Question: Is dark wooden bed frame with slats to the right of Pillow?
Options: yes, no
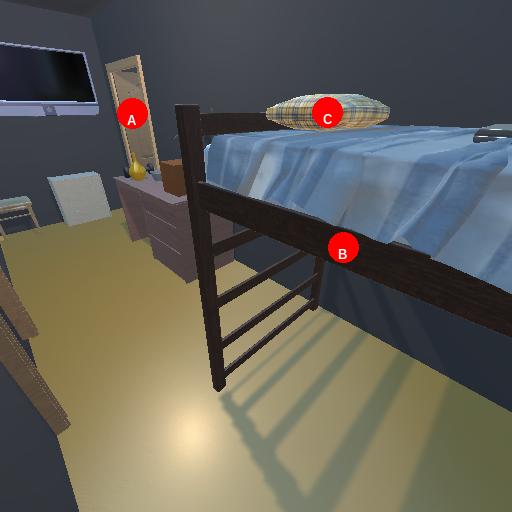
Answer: yes